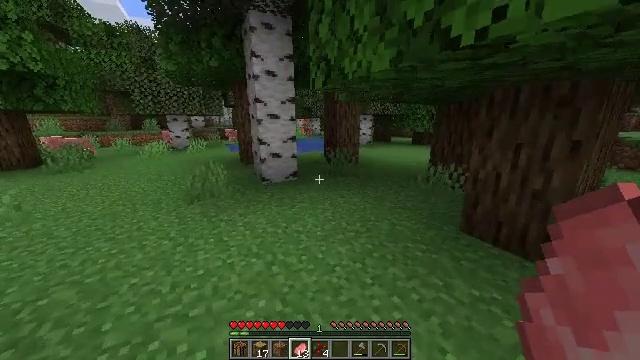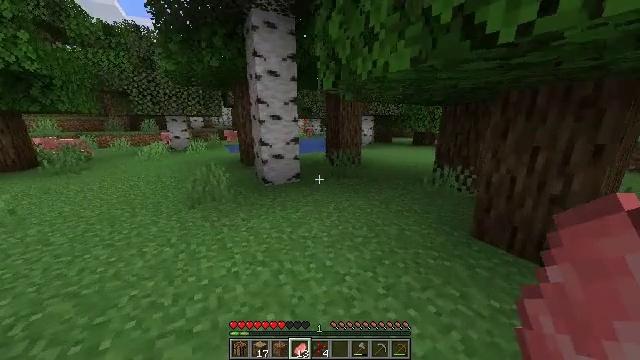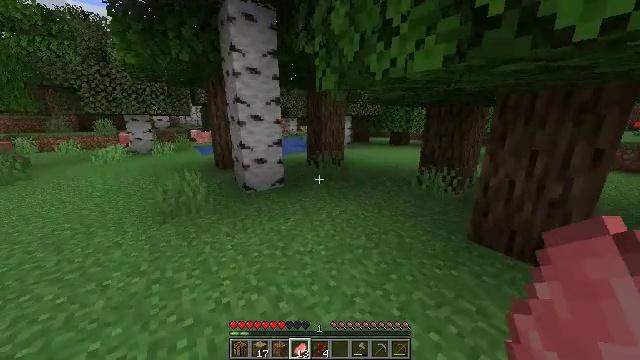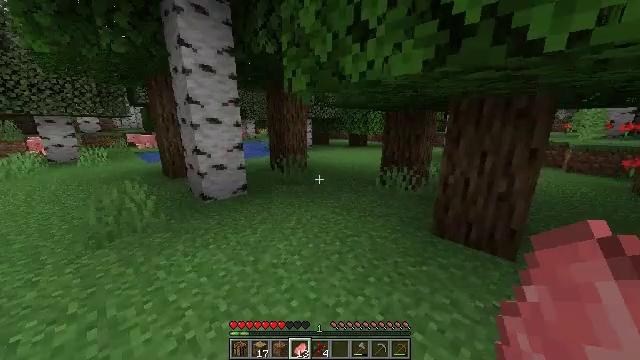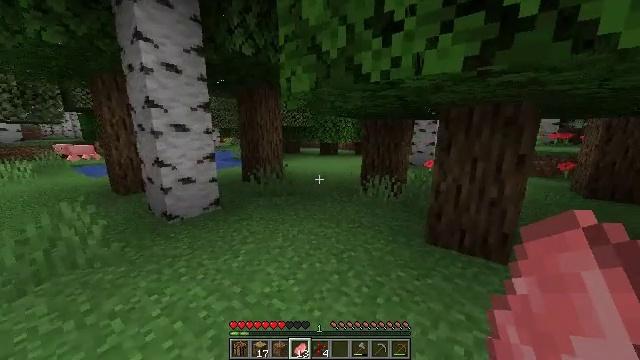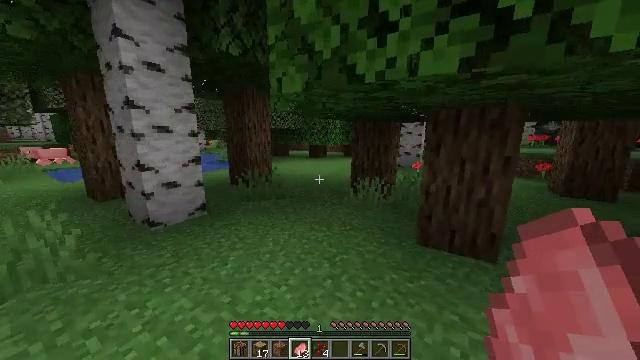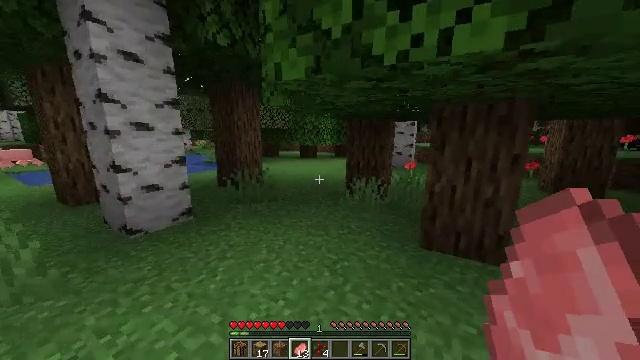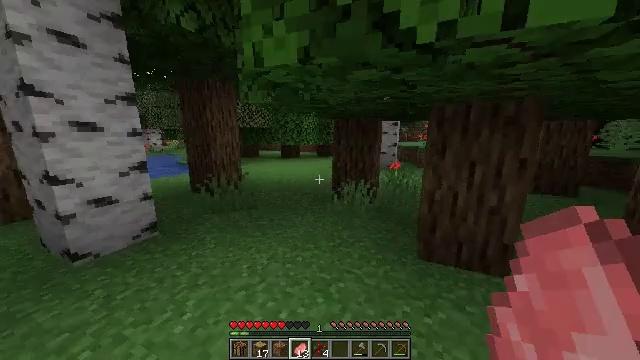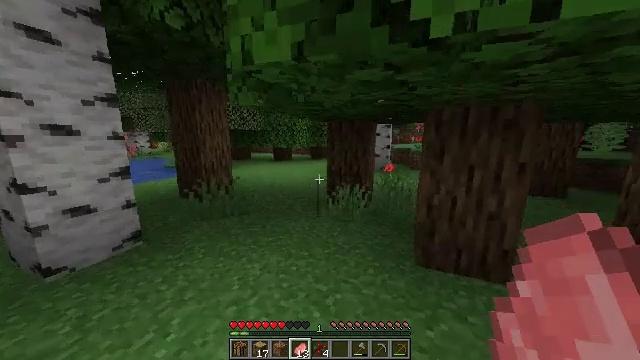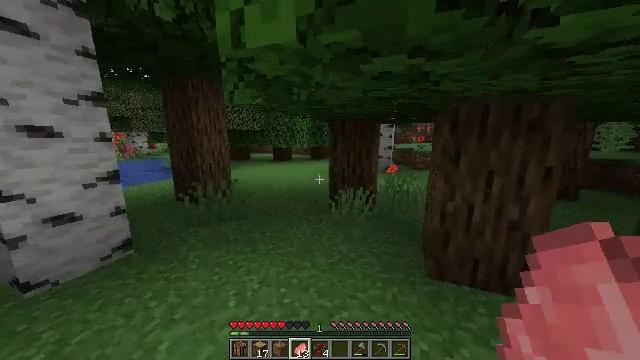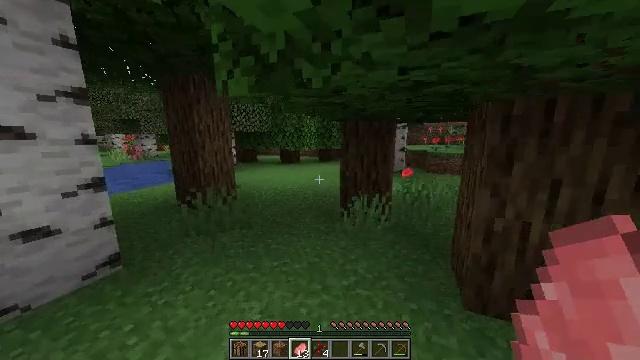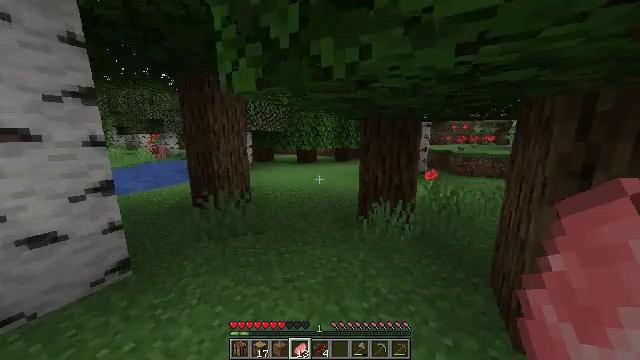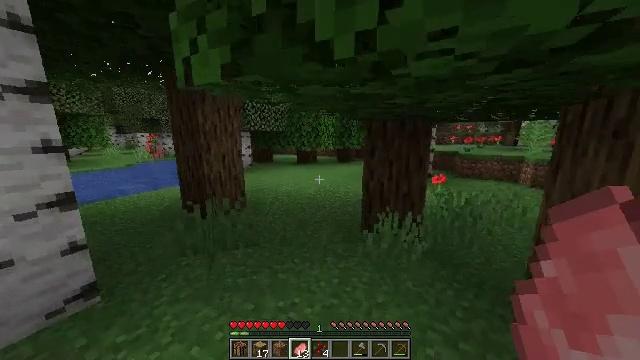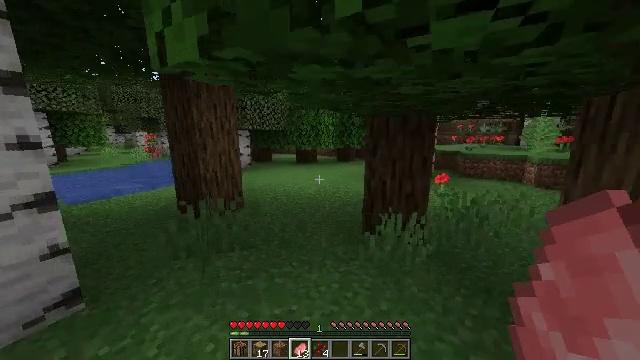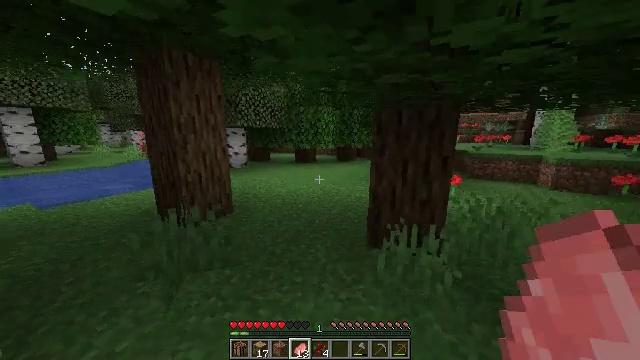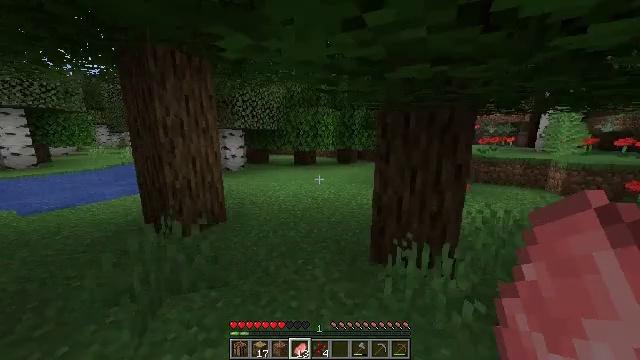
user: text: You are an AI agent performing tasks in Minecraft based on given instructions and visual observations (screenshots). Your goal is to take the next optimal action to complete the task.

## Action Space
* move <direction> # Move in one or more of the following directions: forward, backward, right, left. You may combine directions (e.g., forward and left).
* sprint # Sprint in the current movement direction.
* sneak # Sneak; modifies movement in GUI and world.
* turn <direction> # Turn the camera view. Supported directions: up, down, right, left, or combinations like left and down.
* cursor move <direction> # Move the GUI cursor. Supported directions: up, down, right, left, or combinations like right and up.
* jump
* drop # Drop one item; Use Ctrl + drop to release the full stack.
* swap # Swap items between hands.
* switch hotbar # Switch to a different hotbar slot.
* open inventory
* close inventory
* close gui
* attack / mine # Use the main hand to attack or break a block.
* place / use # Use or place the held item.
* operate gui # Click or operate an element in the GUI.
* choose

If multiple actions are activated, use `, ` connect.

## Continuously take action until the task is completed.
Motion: motion action
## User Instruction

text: Disassemble the purple bed for relocation.
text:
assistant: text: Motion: move forward and move left
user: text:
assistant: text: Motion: move forward and move left, turn right
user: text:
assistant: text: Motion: move forward and move left, turn right
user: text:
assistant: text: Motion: move forward and move left, turn right and up
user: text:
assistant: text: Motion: move forward, turn right
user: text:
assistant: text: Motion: move forward, turn right
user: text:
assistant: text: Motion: move forward, turn right
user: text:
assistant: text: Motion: move forward, turn right
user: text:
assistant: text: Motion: move forward
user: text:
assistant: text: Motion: move forward, turn left
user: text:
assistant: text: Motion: move forward, turn left, jump
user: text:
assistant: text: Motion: move forward, jump
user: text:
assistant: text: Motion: move forward, jump
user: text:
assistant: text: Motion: move forward
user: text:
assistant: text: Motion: move forward, jump
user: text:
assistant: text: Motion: move forward, jump
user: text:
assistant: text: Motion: move forward
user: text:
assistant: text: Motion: move forward
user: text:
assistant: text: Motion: move forward, turn left and down
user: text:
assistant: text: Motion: move forward, turn down, jump
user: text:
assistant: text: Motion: move forward, turn right, jump
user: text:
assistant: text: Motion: move forward and move left, turn right, jump
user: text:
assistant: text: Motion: move forward and move left, turn right
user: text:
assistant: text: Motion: move forward, turn right
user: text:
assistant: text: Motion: move forward
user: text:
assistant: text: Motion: move forward
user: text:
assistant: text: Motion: move forward
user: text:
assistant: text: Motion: move forward
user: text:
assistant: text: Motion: move forward
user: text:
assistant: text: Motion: move forward, turn right and up